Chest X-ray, AP view. Patient: 56 years old, sex F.
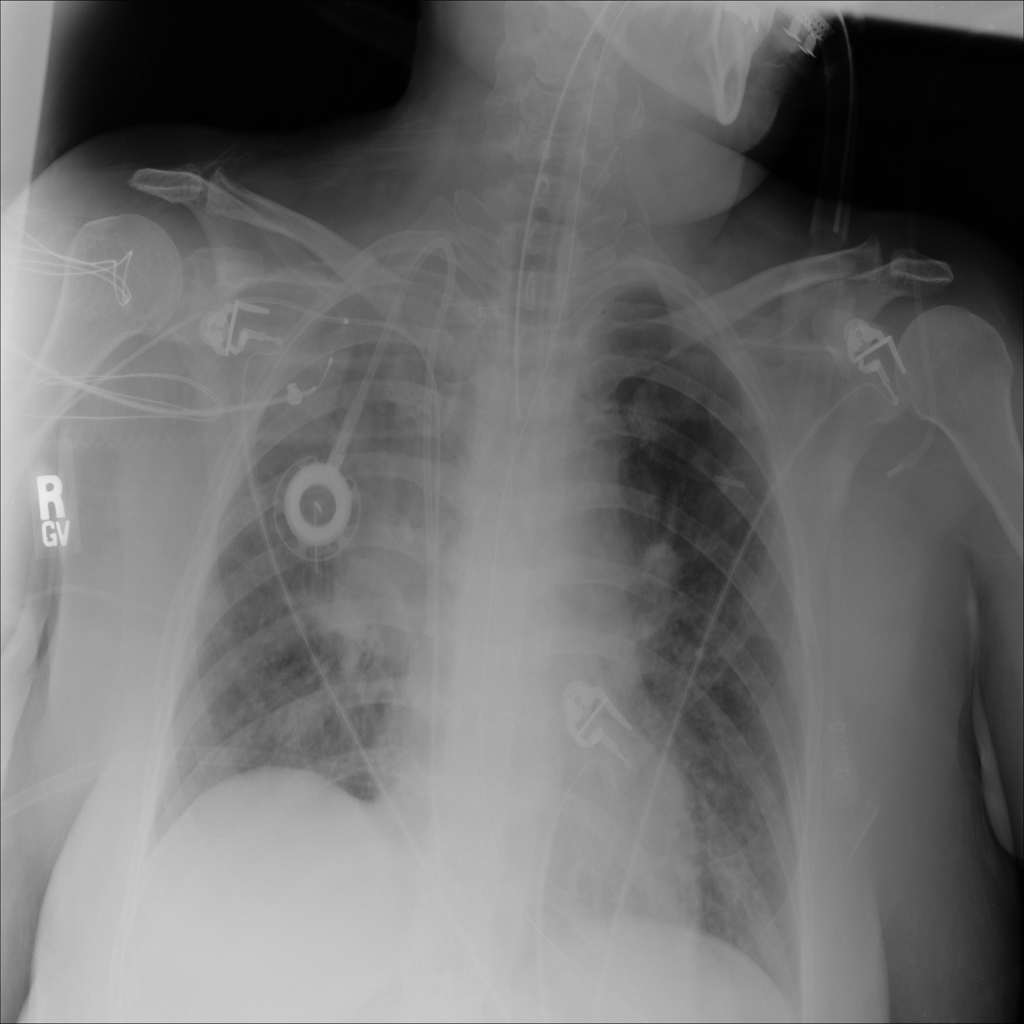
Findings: Atelectasis, Infiltration